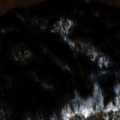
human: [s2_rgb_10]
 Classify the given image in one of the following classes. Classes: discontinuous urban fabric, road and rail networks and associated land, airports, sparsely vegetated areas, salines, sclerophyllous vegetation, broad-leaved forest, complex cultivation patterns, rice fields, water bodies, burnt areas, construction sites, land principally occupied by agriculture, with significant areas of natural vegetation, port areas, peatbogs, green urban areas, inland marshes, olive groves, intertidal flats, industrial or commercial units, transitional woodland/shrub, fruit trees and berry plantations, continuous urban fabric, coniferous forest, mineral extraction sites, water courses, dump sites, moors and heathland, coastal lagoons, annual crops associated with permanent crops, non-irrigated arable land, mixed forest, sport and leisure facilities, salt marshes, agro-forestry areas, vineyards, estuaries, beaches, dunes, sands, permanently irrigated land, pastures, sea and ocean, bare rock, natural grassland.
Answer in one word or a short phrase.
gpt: broad-leaved forest, transitional woodland/shrub